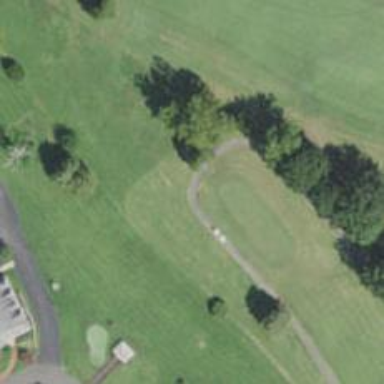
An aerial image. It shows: Golf cartpath that is also road path.